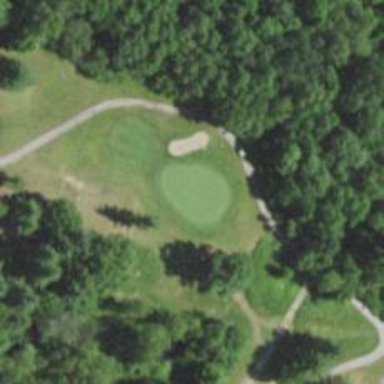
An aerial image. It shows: View of golf hole.